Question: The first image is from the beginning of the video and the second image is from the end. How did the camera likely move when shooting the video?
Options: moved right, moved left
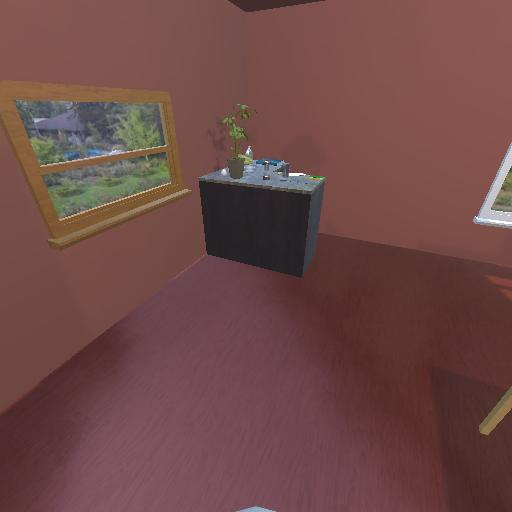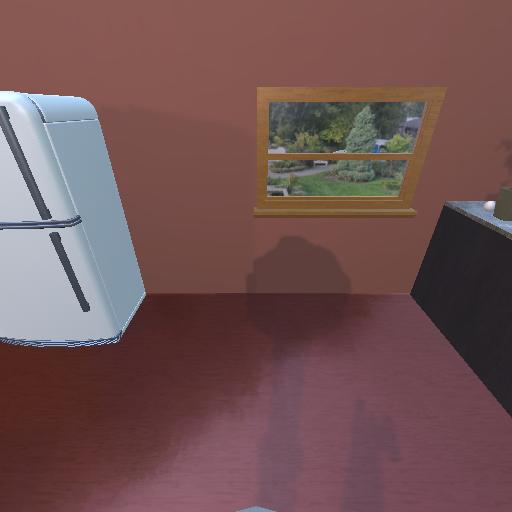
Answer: moved right